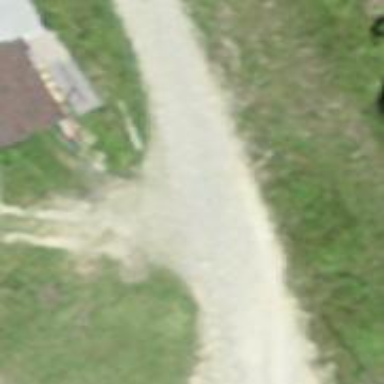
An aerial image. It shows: Unpaved path with grade1 tracktype.